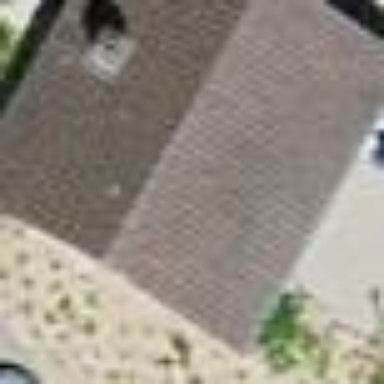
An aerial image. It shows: Shed.